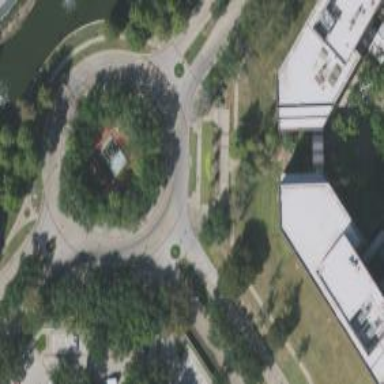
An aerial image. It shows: Tertiary road surrounding roundabout with separate sidewalks.